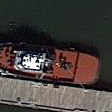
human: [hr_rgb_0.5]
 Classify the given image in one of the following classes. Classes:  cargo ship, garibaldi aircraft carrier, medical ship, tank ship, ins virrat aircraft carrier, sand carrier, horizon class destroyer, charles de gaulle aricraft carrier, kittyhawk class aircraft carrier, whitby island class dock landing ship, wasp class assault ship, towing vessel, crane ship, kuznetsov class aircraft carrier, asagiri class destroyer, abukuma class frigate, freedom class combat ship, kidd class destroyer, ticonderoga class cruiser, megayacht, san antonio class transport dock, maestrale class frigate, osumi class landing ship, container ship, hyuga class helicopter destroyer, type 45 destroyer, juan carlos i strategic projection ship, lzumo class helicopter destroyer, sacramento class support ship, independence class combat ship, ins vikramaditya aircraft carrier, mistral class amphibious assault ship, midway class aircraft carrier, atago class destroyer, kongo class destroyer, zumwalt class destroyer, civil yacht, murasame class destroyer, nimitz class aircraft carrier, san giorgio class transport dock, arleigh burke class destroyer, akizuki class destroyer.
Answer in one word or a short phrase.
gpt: Towing vessel